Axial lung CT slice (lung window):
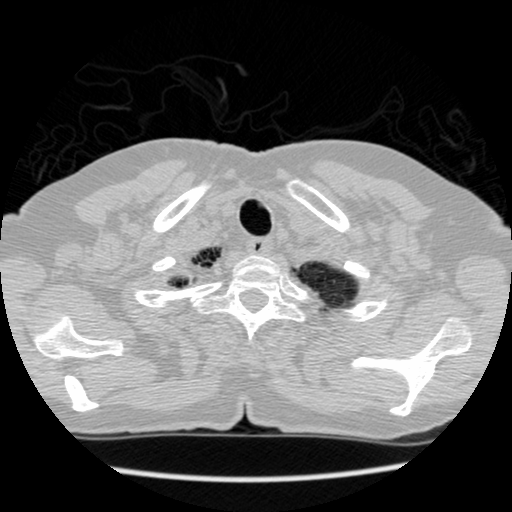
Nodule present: no